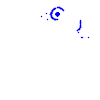
Particle: pion